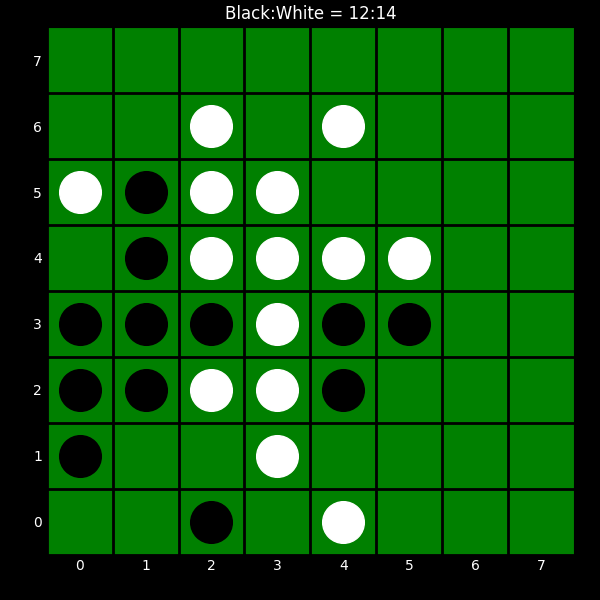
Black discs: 12
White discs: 14